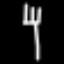
Label: fork